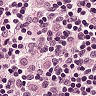
Metastatic tissue present: no